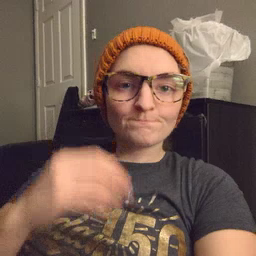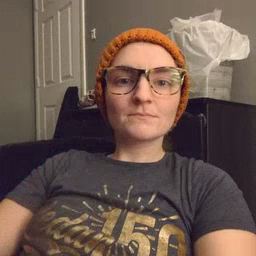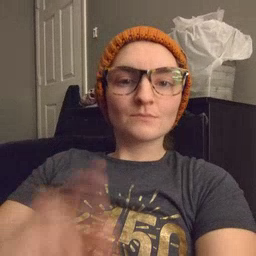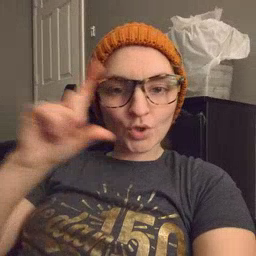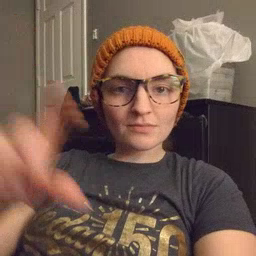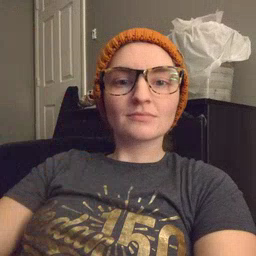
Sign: moon